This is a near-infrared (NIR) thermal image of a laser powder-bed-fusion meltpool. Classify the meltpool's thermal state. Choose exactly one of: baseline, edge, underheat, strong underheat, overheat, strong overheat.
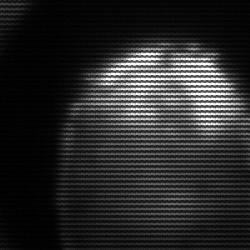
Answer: edge